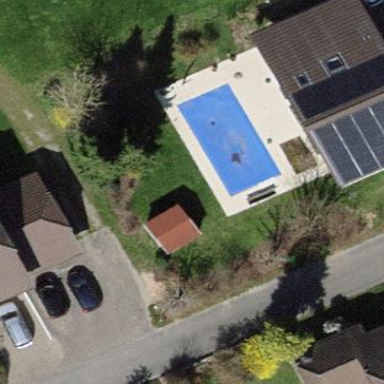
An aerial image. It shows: Swimming pool area designated for leisure and sports activities.